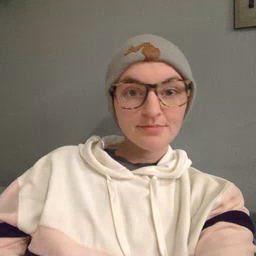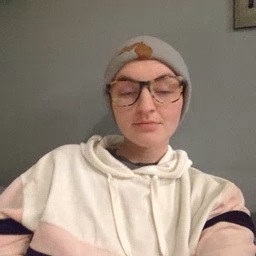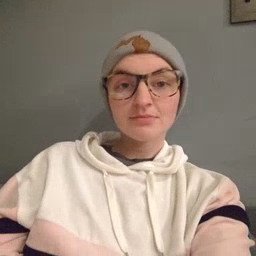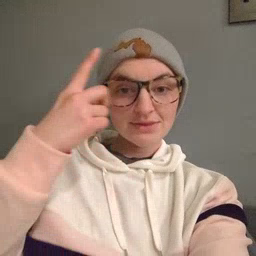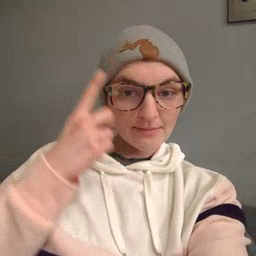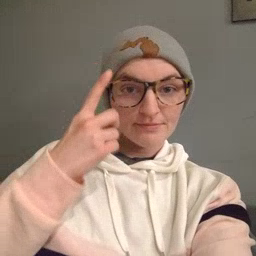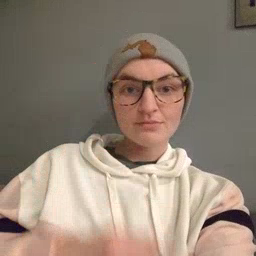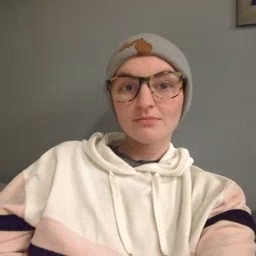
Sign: think